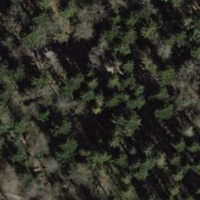
EUNIS habitat code: 44
Species observed at this site:
Lamium galeobdolon
Fagus sylvatica
Prunus avium